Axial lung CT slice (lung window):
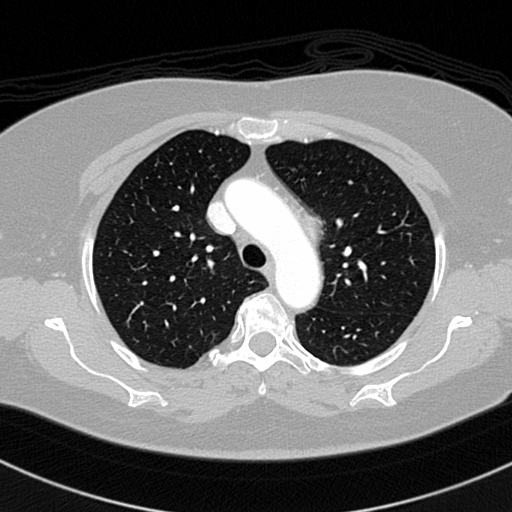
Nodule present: no